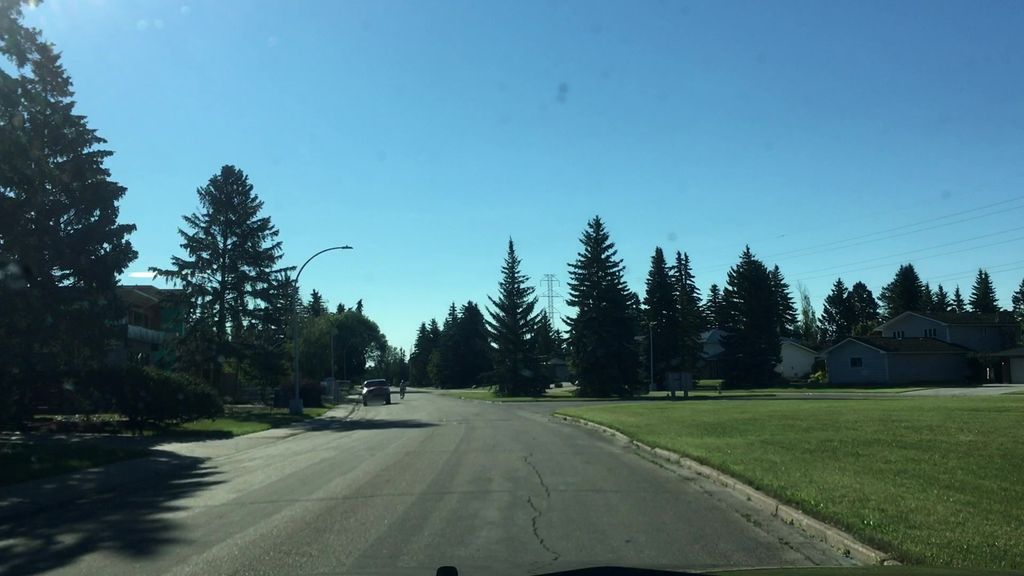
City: edmonton